Question: I am just trying to return an observable array from a breeze.js query.
# Problem
How do I return the data from a breeze js query as an onservable array if I want to invoke it using a method call in typescript.
Details:The function getAllFileStructures(callback) does not return the observable array data in the promise. I want to invoke a query with breeze and get the data back. I created testgetAllFileStructures to showcase what I want getAllFileStructures to do.
## testgetAllFileStructures returns the following

# HTML
'''
<script src="~/Scripts/Custom/filerepo/filestructure.DataContext.js"></script>
<script>
function load() {
var SimpleListModel2 = function () {
var DbCtx = new DataContext.FileStructure("breeze/FileRepoBreeze/");
this.items = DbCtx.testgetAllFileStructures();
//in a perfect world i would be able to change this to getAllFileStructures() and it will //just work.
}.bind(this); // Ensure that "this" is always this view model
ko.applyBindings(new SimpleListModel2(), document.getElementById("test"));
}
window.onload = load;
</script>
<div id="test">
<select multiple="multiple" data-bind="options: items"> </select>
</div>
'''
# Typescript file
'''
module DataContext {
export class FileStructure {
private EntityQuery: breeze.EntityQuery;
private Manager: breeze.EntityManager;
constructor(MainController: string) {
//validate the format api/BreezeController/
this.EntityQuery = new breeze.EntityQuery;
this.Manager = this.configureBreezeManager('breeze/FileRepoBreeze/');
}
private configureBreezeManager(MainController: string) {
breeze.NamingConvention.camelCase.setAsDefault();
return new breeze.EntityManager(MainController);
}
public getAllFileStructures(callback) {
//define the query
var query =
this.EntityQuery
.from('GetAllFiles')
.using(this.Manager).execute()
.then(function (data) {
return callback(data);
})
.fail(this.queryFailed);
}
public testgetAllFileStructures (){
var myObservableArray = ko.observableArray();
myObservableArray.push('Some TEST');
return myObservableArray;
}
public queryFailed(error) {
alert(error);
}
}
}
'''
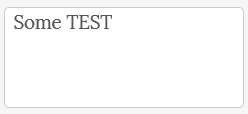
Answer: I am no expert in TypeScript but you are pushing 'Some TEST' into your observable so of course that is what is going to be returned. You need to return the data.results from your query or store them in an observable and return that.
'''
public getAllFileStructures() {
var query =
this.EntityQuery
.from('GetAllFiles')
.using(this.Manager).execute()
.then(function (data) {
var someObservable = ko.observableArray();
return someObservable(data.results);
})
.fail(this.queryFailed);
}
'''
That will return an observable filled with your data results. If you are trying to pass in an observable and then fill it you would do it like this -
'''
var myObservable = ko.observableArray();
getAllFileStructures(myObservable);
public getAllFileStructures(myObservable) {
var query =
this.EntityQuery
.from('GetAllFiles')
.using(this.Manager).execute()
.then(function (data) {
return myObservable(data.results);
})
.fail(this.queryFailed);
}
'''
As far as why you have a script defined in your HTML instead of in your TypeScript class and what you are doing with it, I can't help you there. I would suggest moving that view model logic to your TypeScript class but that is up to you. From my understanding you can still define your view model after your TypeScript definition in standard JavaScript, but you will have to figure that one out!